Question: I'm new and don't even know how to accurately describe the screen I am seeing, so hopefully this is not a duplicate question.
Generally speaking, I will be tracing through my human readable code, and for the most part it is fine, but then sometimes it will just go to this assembly-like code that seems to run forever and I need to press the play button just to get out of it.
Why does it go to this view? How is this view useful? What does it do? How to I get out of it? Thanks in advance!

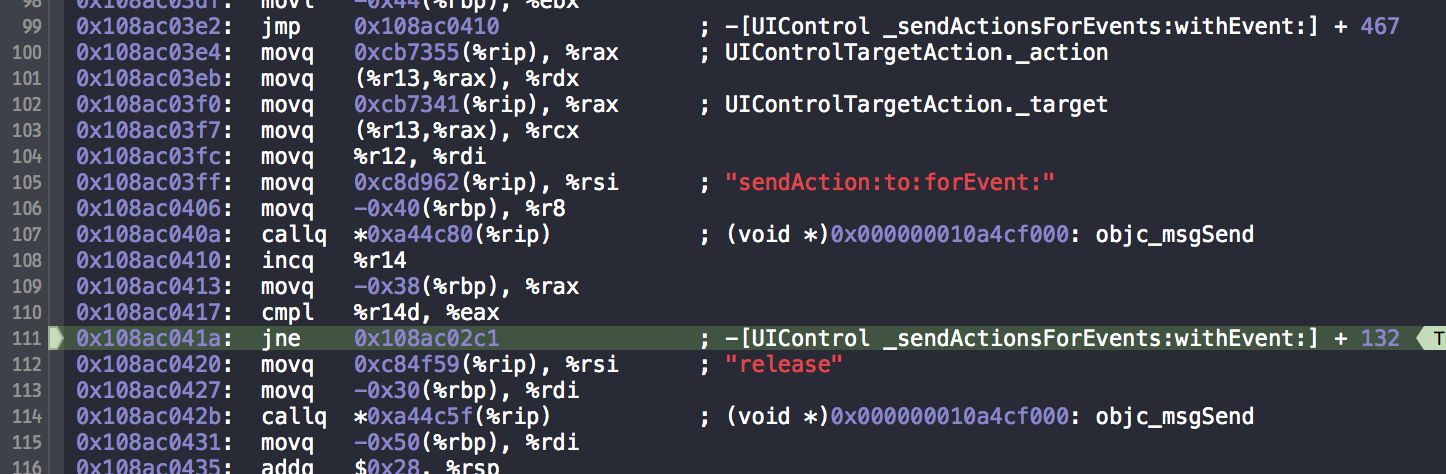
Answer: This is a method you don't have source code for, so the best Xcode can show you is the disassembly (which is what this is called). Almost certainly this is inside of UIKit.
If you look at the stack frames, you'll see where you are. You can often get out of this by using "step out" a few times. It can take quite a few; watch the stack trace to see how far down the stack you are.
You can get into this state if you crashed inside of UIKit (in which case you can't really keep going; but you can click in the stack trace to get back up to your code, if any of your code is on the stack). You can also get into this state if you use "Step into instruction" (holding the Control key while clicking on the "step into" button).